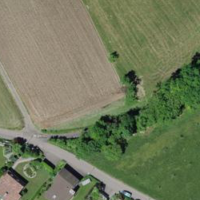
EUNIS habitat code: 55
Species observed at this site:
Clematis vitalba